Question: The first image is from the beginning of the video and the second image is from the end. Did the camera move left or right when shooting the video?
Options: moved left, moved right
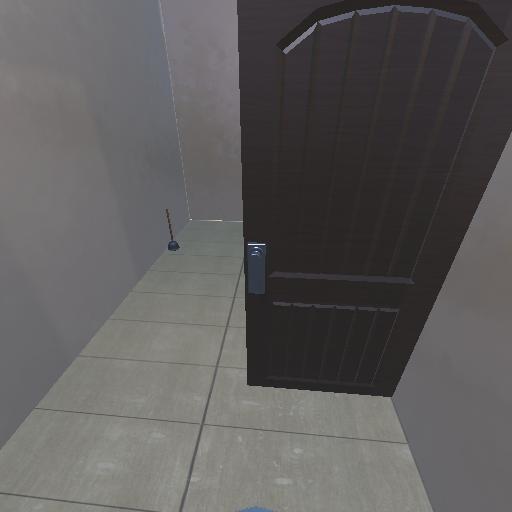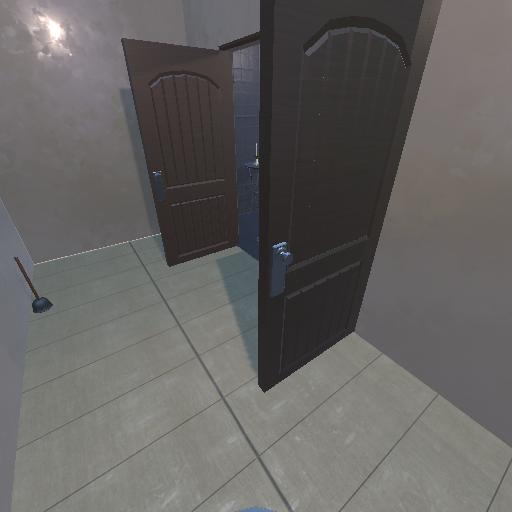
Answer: moved left